Question: From time to time in eclipse with ADT, I am getting errors that stick around even after I remove the offending code; in fact, they stay even if I delete the entire content of the file, as per this screen shot:

The error is 'Syntax error on token "}", delete this token'
Suffice to say, there is no such token.
Obviously this is a bug, but what do I do? My code won't compile as a result.
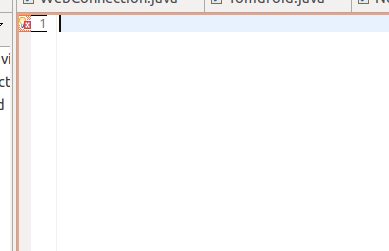
Answer: Most of the answers given didn't help or weren't the problem ('Clean' in Ran's comment worked, though...). The easiest fix was CTRL+1, then "Clear All Lint Markers".